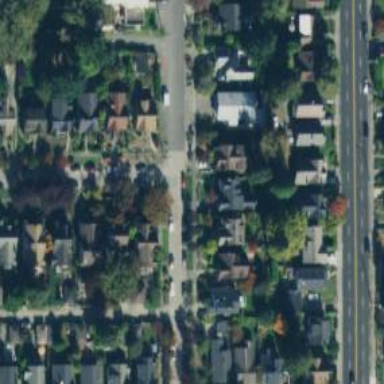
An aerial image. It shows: Residential road with separate sidewalk.